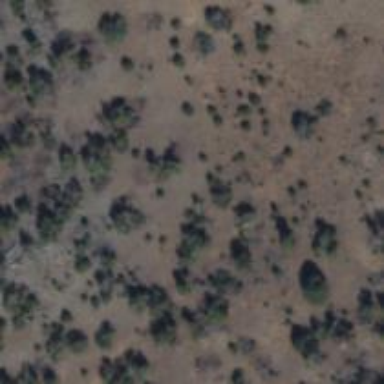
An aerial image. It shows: Area covered in scrub vegetation.